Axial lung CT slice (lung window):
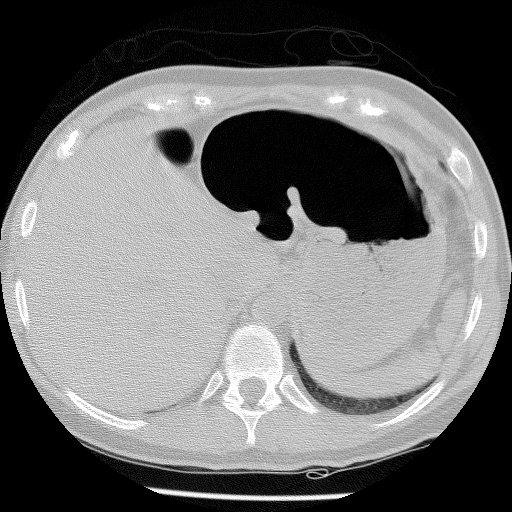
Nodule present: no